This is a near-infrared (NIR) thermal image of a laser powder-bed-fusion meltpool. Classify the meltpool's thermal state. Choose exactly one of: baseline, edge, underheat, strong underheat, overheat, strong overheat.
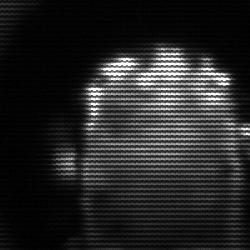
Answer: baseline